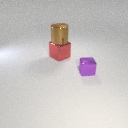
large red metal cube below large brown metal cylinder